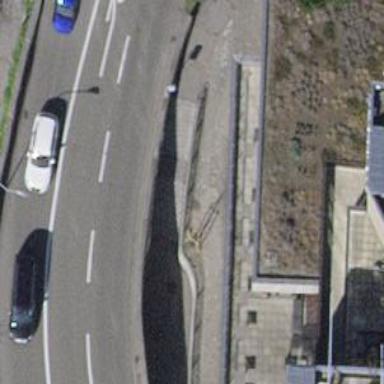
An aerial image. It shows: Stone steps on the road.